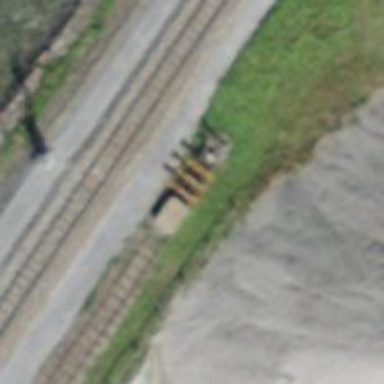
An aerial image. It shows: Railway buffer stop.